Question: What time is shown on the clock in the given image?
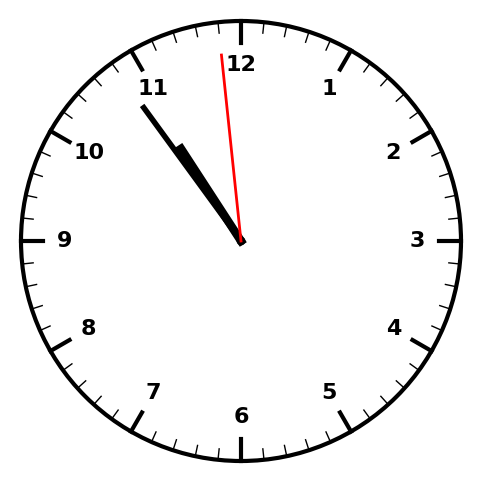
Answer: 10:53:59